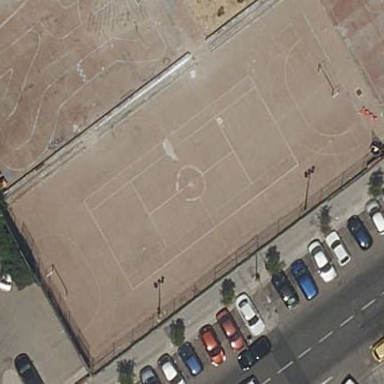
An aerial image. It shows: Futsal pitch for leisure land activities.